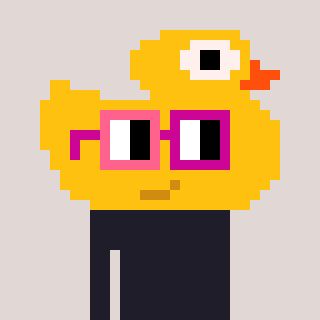
a pixel art character with square pink and red glasses, a ducky-shaped head and a redpinkish-colored body on a warm background